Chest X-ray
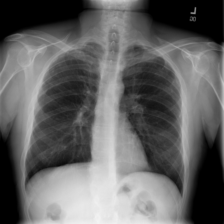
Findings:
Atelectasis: negative
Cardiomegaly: negative
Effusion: negative
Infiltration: positive
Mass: negative
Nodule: negative
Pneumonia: negative
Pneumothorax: negative
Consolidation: negative
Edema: negative
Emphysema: negative
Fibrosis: negative
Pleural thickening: negative
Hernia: negative